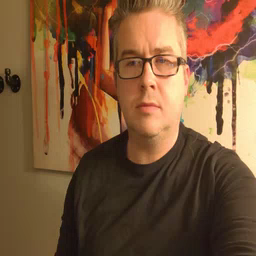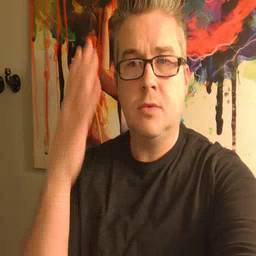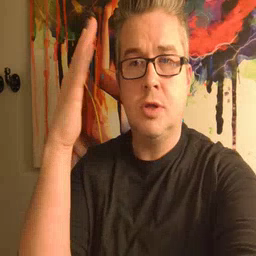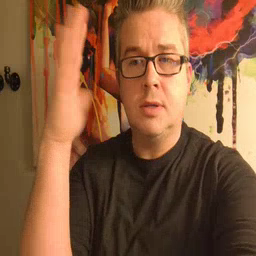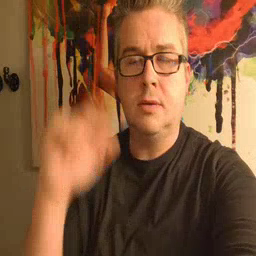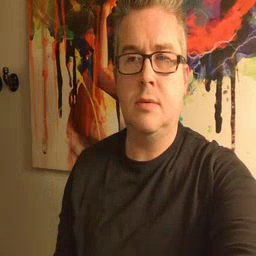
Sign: tree